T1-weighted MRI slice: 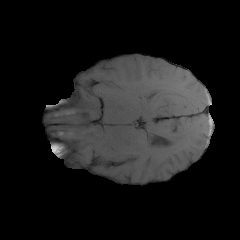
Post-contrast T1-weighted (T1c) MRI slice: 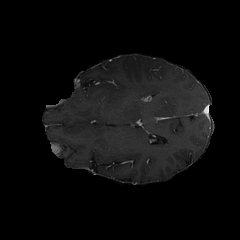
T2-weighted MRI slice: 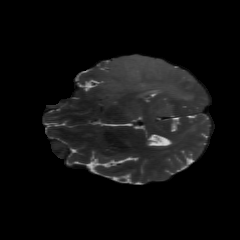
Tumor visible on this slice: yes